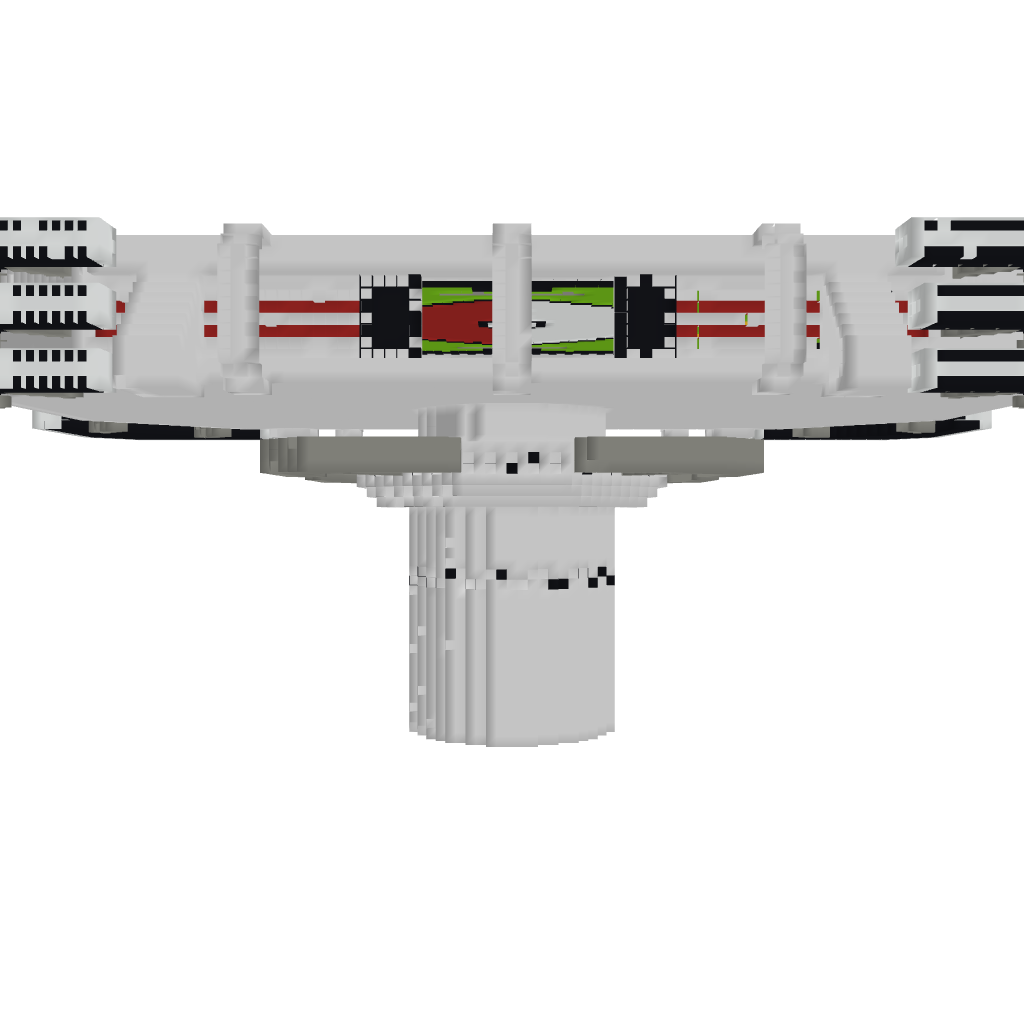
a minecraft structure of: Pokemon Stadium Super Smash Brawl